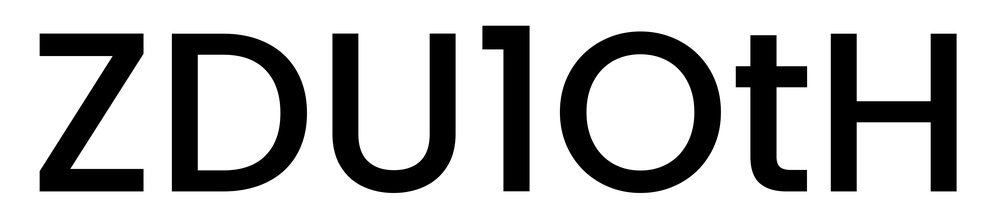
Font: Poppins-Medium